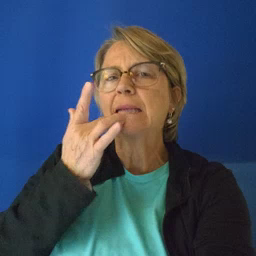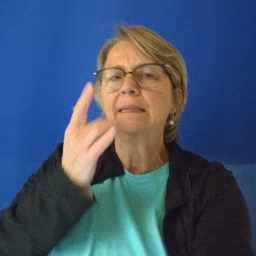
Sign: taste